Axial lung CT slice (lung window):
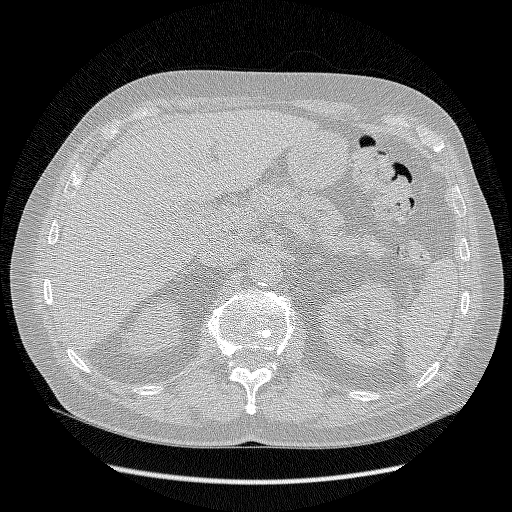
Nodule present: no